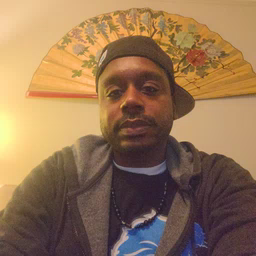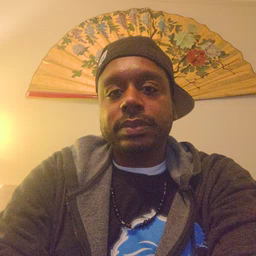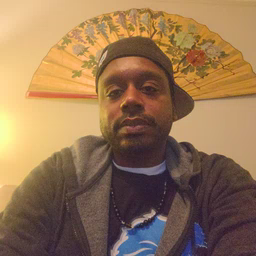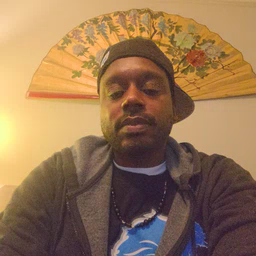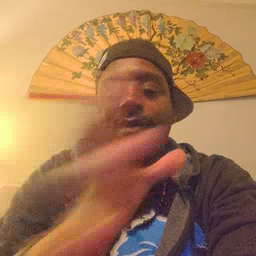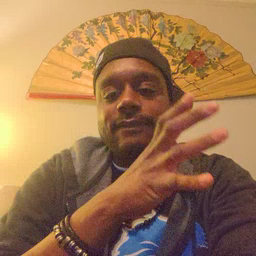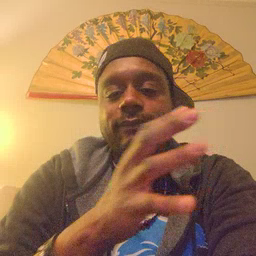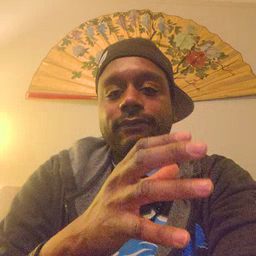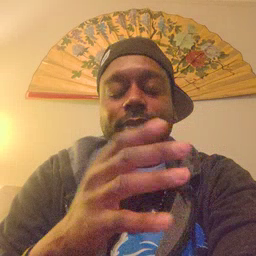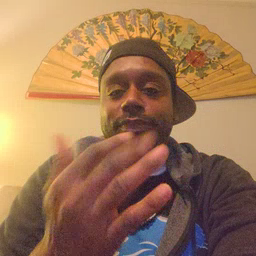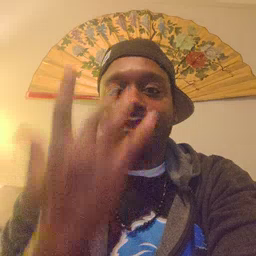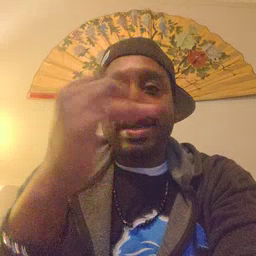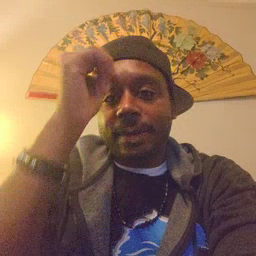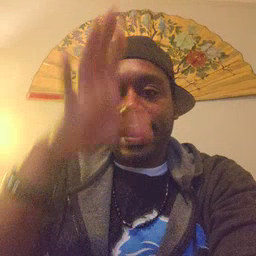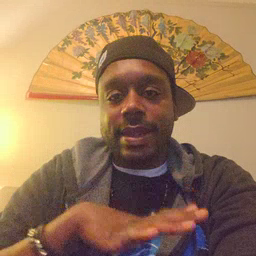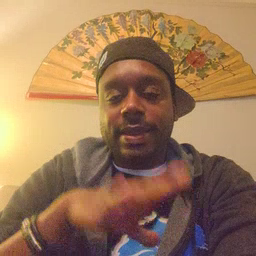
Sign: fireman